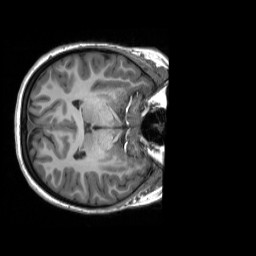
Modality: T1w
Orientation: axial
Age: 24
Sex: female
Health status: ill
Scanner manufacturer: siemens
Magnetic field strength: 3 T
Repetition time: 2.3 s
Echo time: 0.00201 s